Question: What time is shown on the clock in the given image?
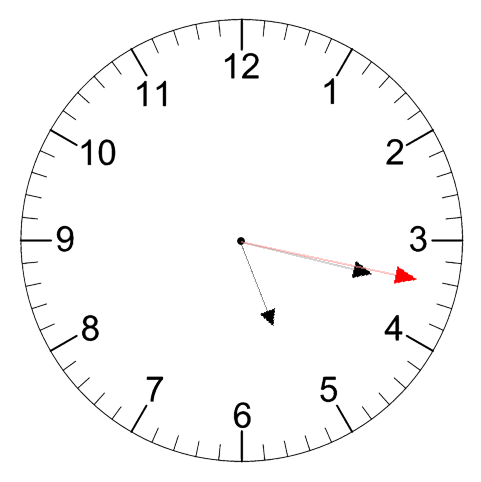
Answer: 05:17:17